Field crop: maize
Growth stage: 1
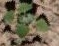
Species: chenopodium